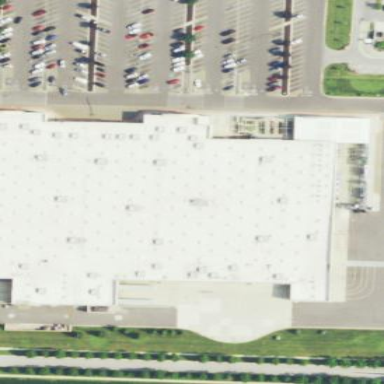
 light gray roof. It houses supermarket and has tan facade."